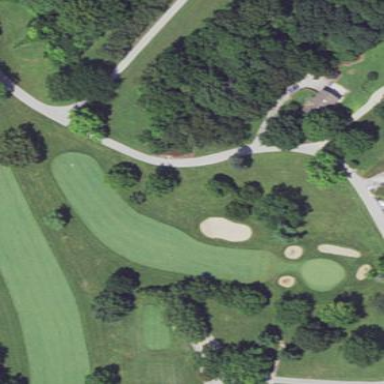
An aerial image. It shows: Golf fairway surrounded by grass.